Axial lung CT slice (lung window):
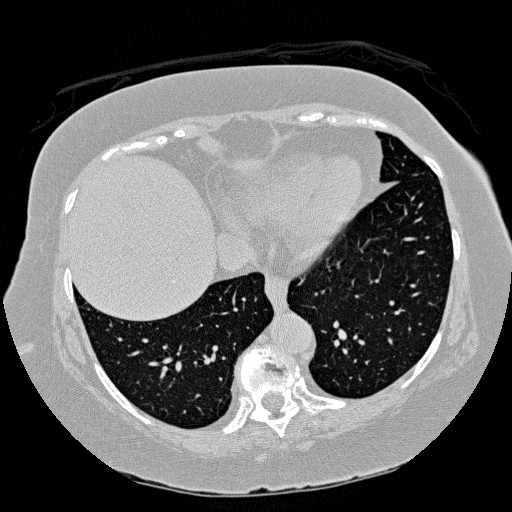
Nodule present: no